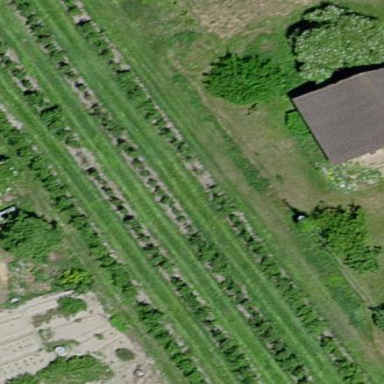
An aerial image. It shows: Orchard.